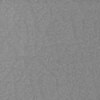
Label: not_dusty